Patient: sex M, age 30
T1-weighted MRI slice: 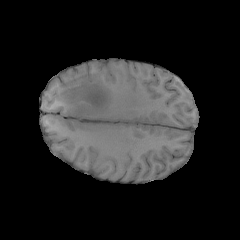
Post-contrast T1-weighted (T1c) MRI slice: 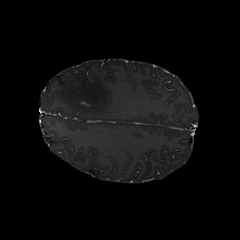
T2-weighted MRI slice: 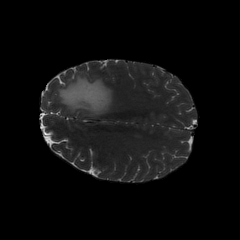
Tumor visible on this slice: yes
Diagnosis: Astrocytoma, IDH-mutant
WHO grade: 3